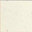
Piece: xx